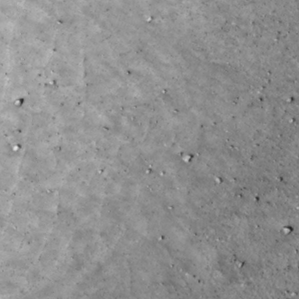
Label: non_frost